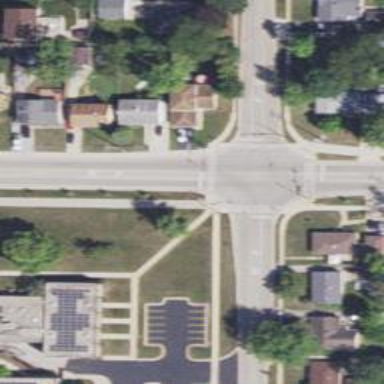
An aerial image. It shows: Crossing road.